Question: This question is directed towards persons familiar with py4j - and can help to resolve a pickling error. I am trying to add a method to the pyspark PythonMLLibAPI that accepts an RDD of a namedtuple, does some work, and returns a result in the form of an RDD.
This method is modeled after the PYthonMLLibAPI.trainALSModel() method, whose analogous relevant portions are:
'''
def trainALSModel(
ratingsJRDD: JavaRDD[Rating],
.. )
'''
The python Rating class used to model the new code is:
'''
class Rating(namedtuple("Rating", ["user", "product", "rating"])):
def __reduce__(self):
return Rating, (int(self.user), int(self.product), float(self.rating))
'''
Here is the attempt So here are the relevant classes:
python class pyspark.mllib.clustering.MatrixEntry:
'''
from collections import namedtuple
class MatrixEntry(namedtuple("MatrixEntry", ["x","y","weight"])):
def __reduce__(self):
return MatrixEntry, (long(self.x), long(self.y), float(self.weight))
'''
method In PythonMLLibAPI:
'''
def foobarRdd(
data: JavaRDD[MatrixEntry]): RDD[FooBarResult] = {
val rdd = data.rdd.map { d => FooBarResult(d.i, d.j, d.value, d.i * 100 + d.j * 10 + d.value)}
rdd
}
'''
Now let us try it out:
'''
from pyspark.mllib.clustering import MatrixEntry
def convert_to_MatrixEntry(tuple):
return MatrixEntry(*tuple)
from pyspark.mllib.clustering import *
pic = PowerIterationClusteringModel(2)
tups = [(1,2,3),(4,5,6),(12,13,14),(15,7,8),(16,17,16.5)]
trdd = sc.parallelize(map(convert_to_MatrixEntry,tups))
# print out the RDD on python side just for validation
print "%s" %(repr(trdd.collect()))
from pyspark.mllib.common import callMLlibFunc
pic = callMLlibFunc("foobar", trdd)
'''
Relevant portions of results:
'''
[(1,2)=3.0, (4,5)=6.0, (12,13)=14.0, (15,7)=8.0, (16,17)=16.5]
'''
which shows the input rdd is 'whole'. However the pickling was unhappy:
'''
5/04/27 21:15:44 ERROR Executor: Exception in task 6.0 in stage 1.0 (TID 14)
net.razorvine.pickle.PickleException: expected zero arguments for construction of ClassDict
(for pyspark.mllib.clustering.MatrixEntry)
at net.razorvine.pickle.objects.ClassDictConstructor.construct(ClassDictConstructor.java:23)
at net.razorvine.pickle.Unpickler.load_reduce(Unpickler.java:617)
at net.razorvine.pickle.Unpickler.dispatch(Unpickler.java:170)
at net.razorvine.pickle.Unpickler.load(Unpickler.java:84)
at net.razorvine.pickle.Unpickler.loads(Unpickler.java:97)
at org.apache.spark.mllib.api.python.SerDe$$anonfun$pythonToJava$1$$anonfun$apply$1.apply(PythonMLLibAPI.scala:1167)
at org.apache.spark.mllib.api.python.SerDe$$anonfun$pythonToJava$1$$anonfun$apply$1.apply(PythonMLLibAPI.scala:1166)
at scala.collection.Iterator$$anon$13.hasNext(Iterator.scala:371)
at scala.collection.Iterator$$anon$11.hasNext(Iterator.scala:327)
at scala.collection.Iterator$class.foreach(Iterator.scala:727)
at scala.collection.AbstractIterator.foreach(Iterator.scala:1157)
at scala.collection.generic.Growable$class.$plus$plus$eq(Growable.scala:48)
at scala.collection.mutable.ArrayBuffer.$plus$plus$eq(ArrayBuffer.scala:103)
at scala.collection.mutable.ArrayBuffer.$plus$plus$eq(ArrayBuffer.scala:47)
at scala.collection.TraversableOnce$class.to(TraversableOnce.scala:273)
at scala.collection.AbstractIterator.to(Iterator.scala:1157)
at scala.collection.TraversableOnce$class.toBuffer(TraversableOnce.scala:265)
at scala.collection.AbstractIterator.toBuffer(Iterator.scala:1157)
at scala.collection.TraversableOnce$class.toArray(TraversableOnce.scala:252)
at scala.collection.AbstractIterator.toArray(Iterator.scala:1157)
at org.apache.spark.rdd.RDD$$anonfun$17.apply(RDD.scala:819)
at org.apache.spark.rdd.RDD$$anonfun$17.apply(RDD.scala:819)
at org.apache.spark.SparkContext$$anonfun$runJob$5.apply(SparkContext.scala:1523)
at org.apache.spark.SparkContext$$anonfun$runJob$5.apply(SparkContext.scala:1523)
at org.apache.spark.scheduler.ResultTask.runTask(ResultTask.scala:61)
at org.apache.spark.scheduler.Task.run(Task.scala:64)
at org.apache.spark.executor.Executor$TaskRunner.run(Executor.scala:212)
at java.util.concurrent.ThreadPoolExecutor.runWorker(ThreadPoolExecutor.java:1145)
at java.util.concurrent.ThreadPoolExecutor$Worker.run(ThreadPoolExecutor.java:615)
at java.lang.Thread.run(Thread.java:724)
'''
Below is a visual of the python invocation stack trace:

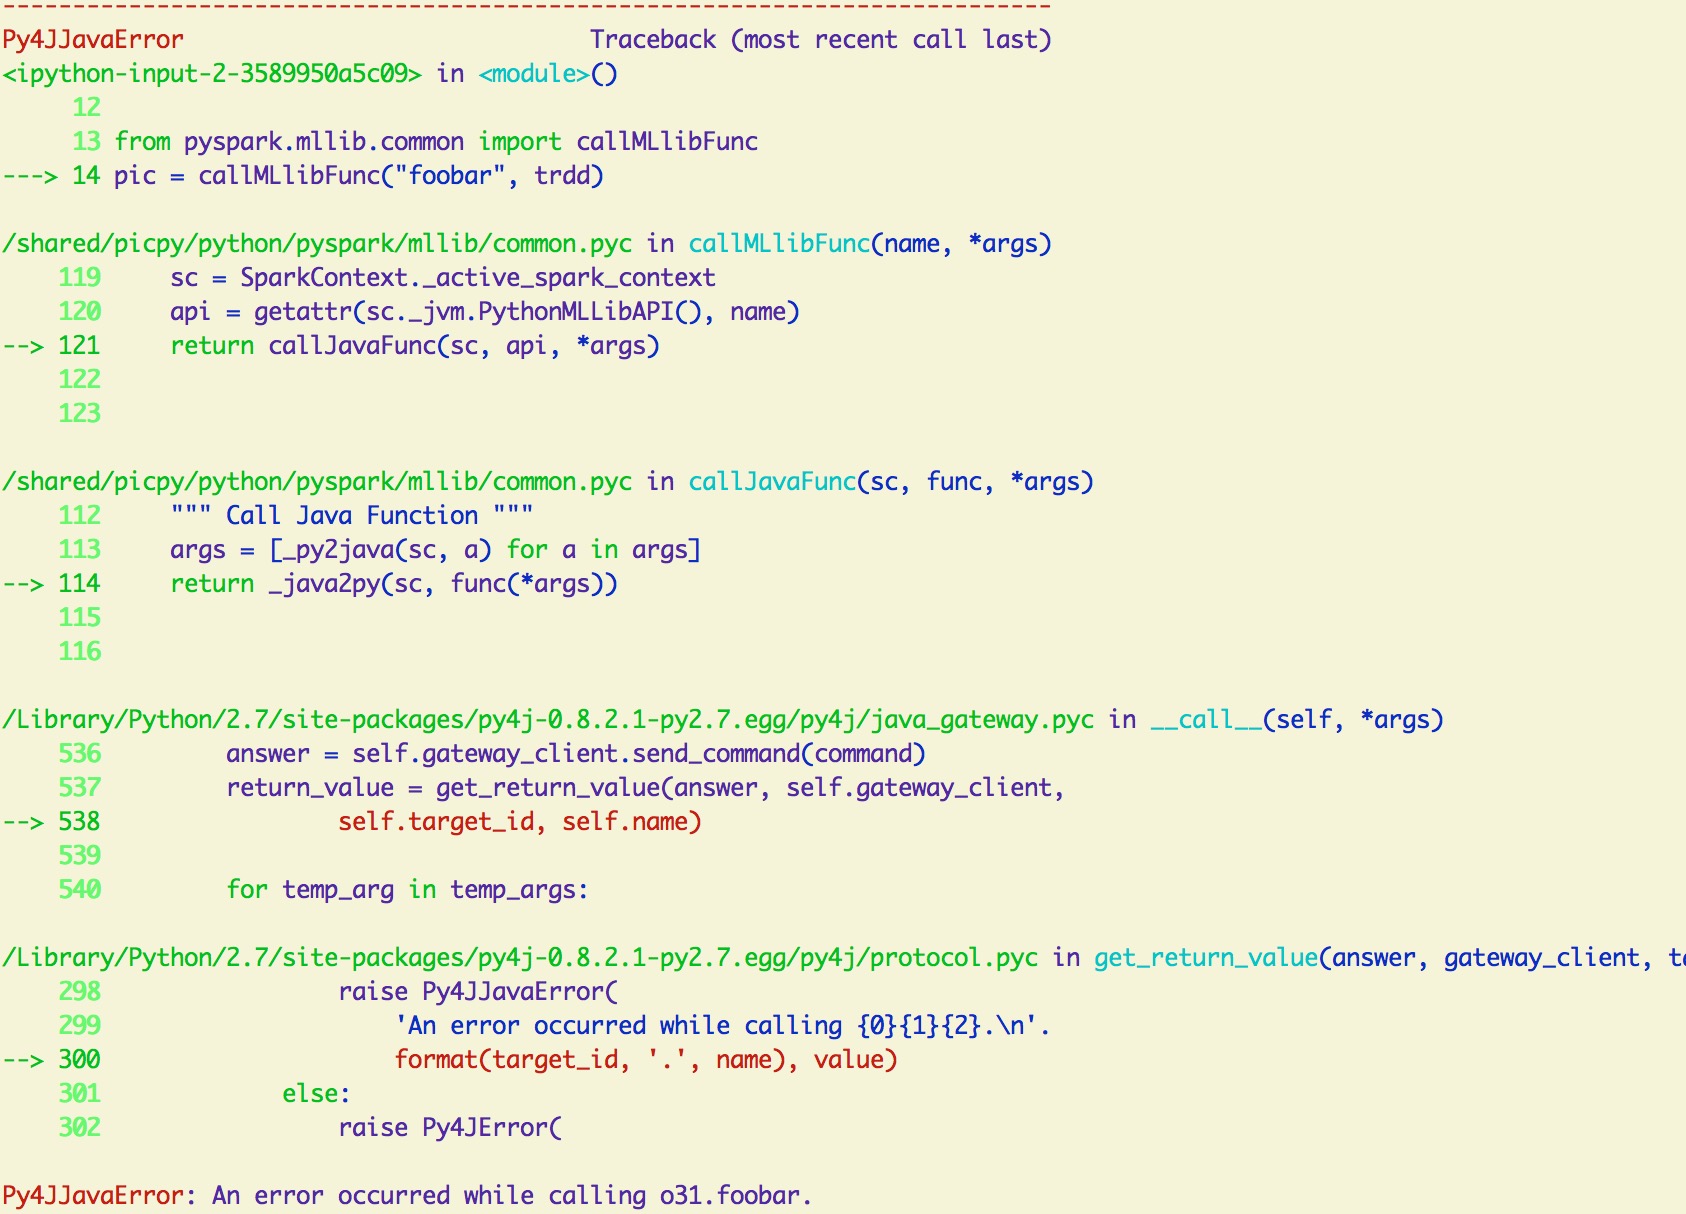
Answer: I had the same error as I was using MLlib, and it turned out that I had returned a wrong datatype in one of my functions. It now works after a simple cast on the returned value. This might not be the answer you're seeking but it is at least a hint for the direction to follow.